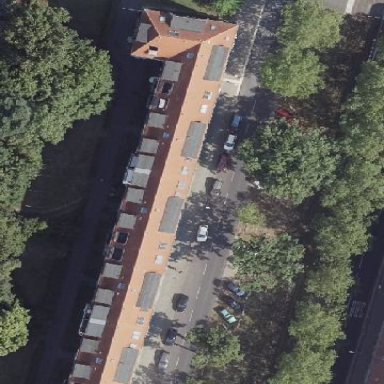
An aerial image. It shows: Hipped roof on apartment building.